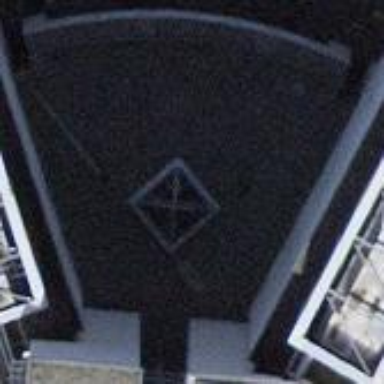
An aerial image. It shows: View of roof of building.